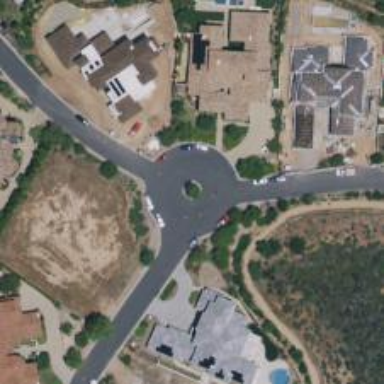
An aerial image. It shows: Roundabout.